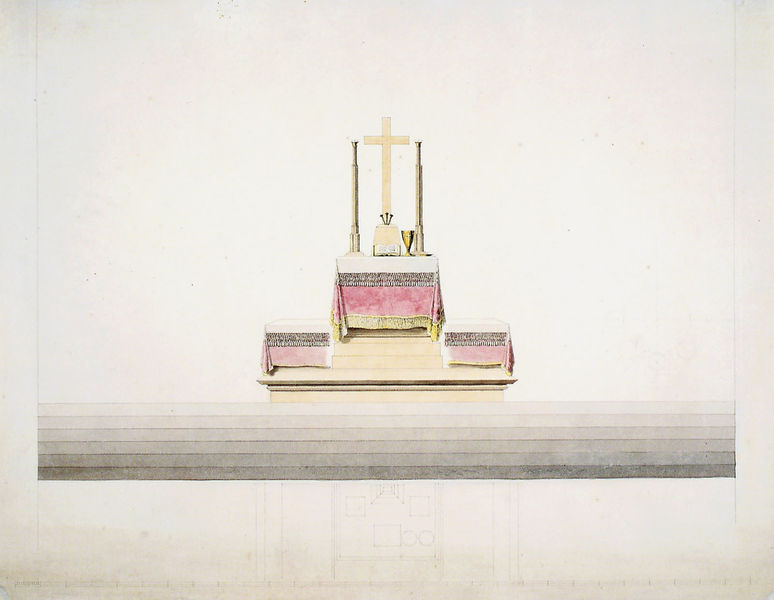
Titel: Altarentwurf mit Kreuz und drei Nägeln
Künstler: Caspar David Friedrich
Institution: Nürnberg, Germanisches Nationalmuseum
Schlagwörter: gott, aquarell, gelb, bunt, schwarz, skizze, zeichnung, rot, tuch, architektur, bibel, kirche, gold, kelch, decke, rosa, deutschland, farbig, papier, studie, flagge, linien, treppe, symmetrie, kerzen, leuchter, stufen, langweilig, nägel, buch, kreuz, religion, symmetrisch, koloriert, entwurf, altar, kerzenhalter, prister, jesus, religiös, mobiliar, abstufung, graustufen, design, sakral, gral, lateinisches kreuz, katholisch, hürde, altardecke, altartuch, parament, heiliger gral, deutschland-flagge, deutschland-farben, basara, altargarnitur